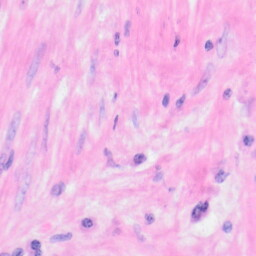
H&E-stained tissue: Kidney